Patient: sex F, age 58
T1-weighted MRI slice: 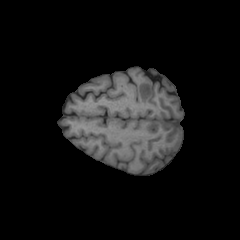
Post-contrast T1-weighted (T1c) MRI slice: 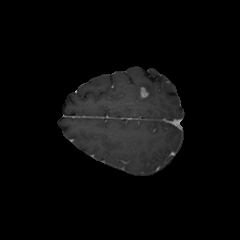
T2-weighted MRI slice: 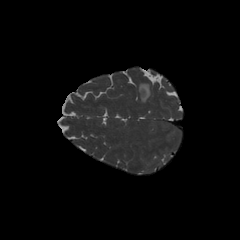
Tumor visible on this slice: yes
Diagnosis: Glioblastoma, IDH-wildtype
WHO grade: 4